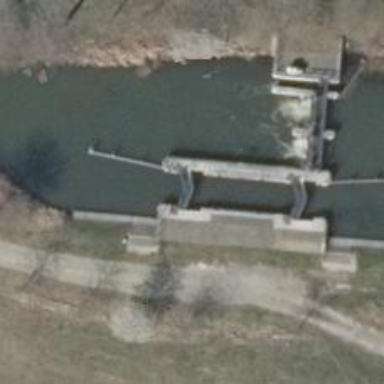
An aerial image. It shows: Lock gate on waterway.